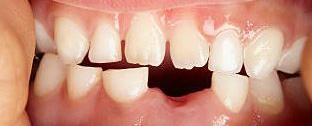
Condition: hypodontia